Question: I have run into a problem that I just can't seem to find a solution for.
I am trying to have two tags line up with each other horizontally. Each will hold a list.
I would like to move the red box so it is in line with the blue box.

I also need the list centered in the middle of the box (where the line is)
<URL>
I have tried to achieve aligning the boxes in multiple ways, one of those including "float: left;"
<URL>
All it seems to do is add some padding to the box.
I have also tried using absolute value and relative positioning, but it either did not scale very well or did not line up.
As for centering the text, I have tried many ways.
I tried using "text-align: center;" but that did not move the dots. The words are also aligned strangely on the blue side.
<URL>
I also tried using "margin-left: %50;" but that did not center it perfectly, but rather put it too far to the right.
<URL>
My current code is as follows:
'''
#list {
background: blue;
width: 50%;
}
#list2 {
background: red;
width: 50%;
margin-left: 50%;
}
#ingredients {
text-align: center;
}
#equipment {
text-align: center;
}
'''
'''
<html>
<body>
<div id="list">
<h3 id="ingredients">Ingredients</h3>
<ol>
<li>Bread</li>
<li>Some sort of spread (examples below)
<ul>
<li>Nutella</li>
<li>Penut butter</li>
<li>Jelly</li>
</ul>
</li>
<li>Some common sense</li>
</ol>
</div>
<div id="list2">
<h3 id="equipment">Equipment needed</h3>
<ul>
<li>A toster or toser oven</li>
<li>A knife to spread your spread</li>
</ul>
</div>
</body>
</html>
'''
Any and all help is very appreciated!
Thanks,
- Riley
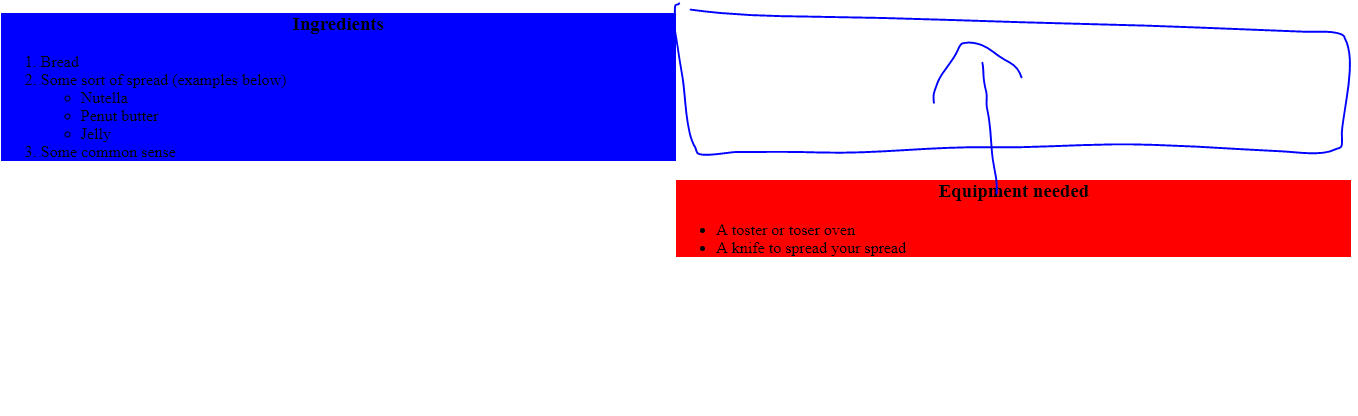
Answer: I would definitely suggest looking into using <URL>. It's awesome.
: If you're going to downvote my answer at least take the time to say why you did. As far as I can see (and form OP's response) I'm answering his question.
'''
* {
color: #666;
font-family: sans-serif;
}
#list {
border: 2px solid red;
}
.page-grid {
display: grid;
grid: 1fr / 1fr 1fr;
}
.grid-row-1 {
display: grid;
grid: 1fr /1fr;
justify-items: center;
align-items: start;
background-color: #dadada;
border: 2px solid blue;
}
.grid-row-2 {
display: grid;
grid: 1fr /1fr;
justify-items: center;
align-items: start;
background-color: #ececec;
border: 2px solid blue;
}
'''
'''
<html>
<body>
<div class="page-grid">
<div class="grid-row-1">
<div id="list">
<h3 id="ingredients">Ingredients</h3>
<ol id="test">
<li>Bread</li>
<li>Some sort of spread (examples below)
<ul>
<li>Nutella</li>
<li>Penut butter</li>
<li>Jelly</li>
</ul>
</li>
<li>Some common sense</li>
</ol>
</div>
</div>
<div class="grid-row-2">
<div id="list">
<h3 id="equipment">Equipment needed</h3>
<ul id="test2">
<li>A toaster or toaster oven</li>
<li>A knife to spread your spread</li>
</ul>
</div>
</div>
</div>
</body>
</html>
'''